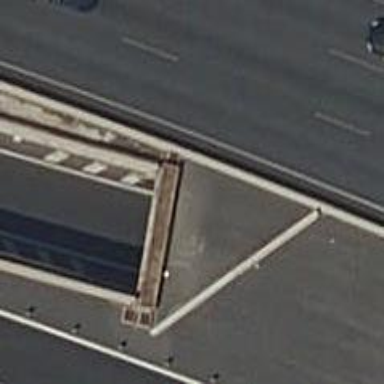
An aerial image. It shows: Tunnel on asphalt motorway.